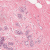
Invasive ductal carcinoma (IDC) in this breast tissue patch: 0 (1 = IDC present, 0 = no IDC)